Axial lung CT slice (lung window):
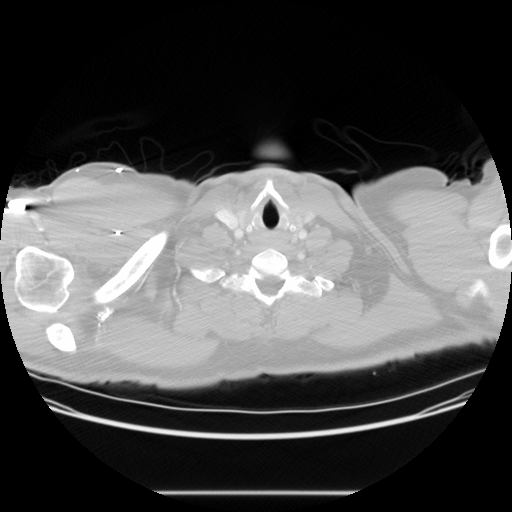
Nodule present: no